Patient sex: M
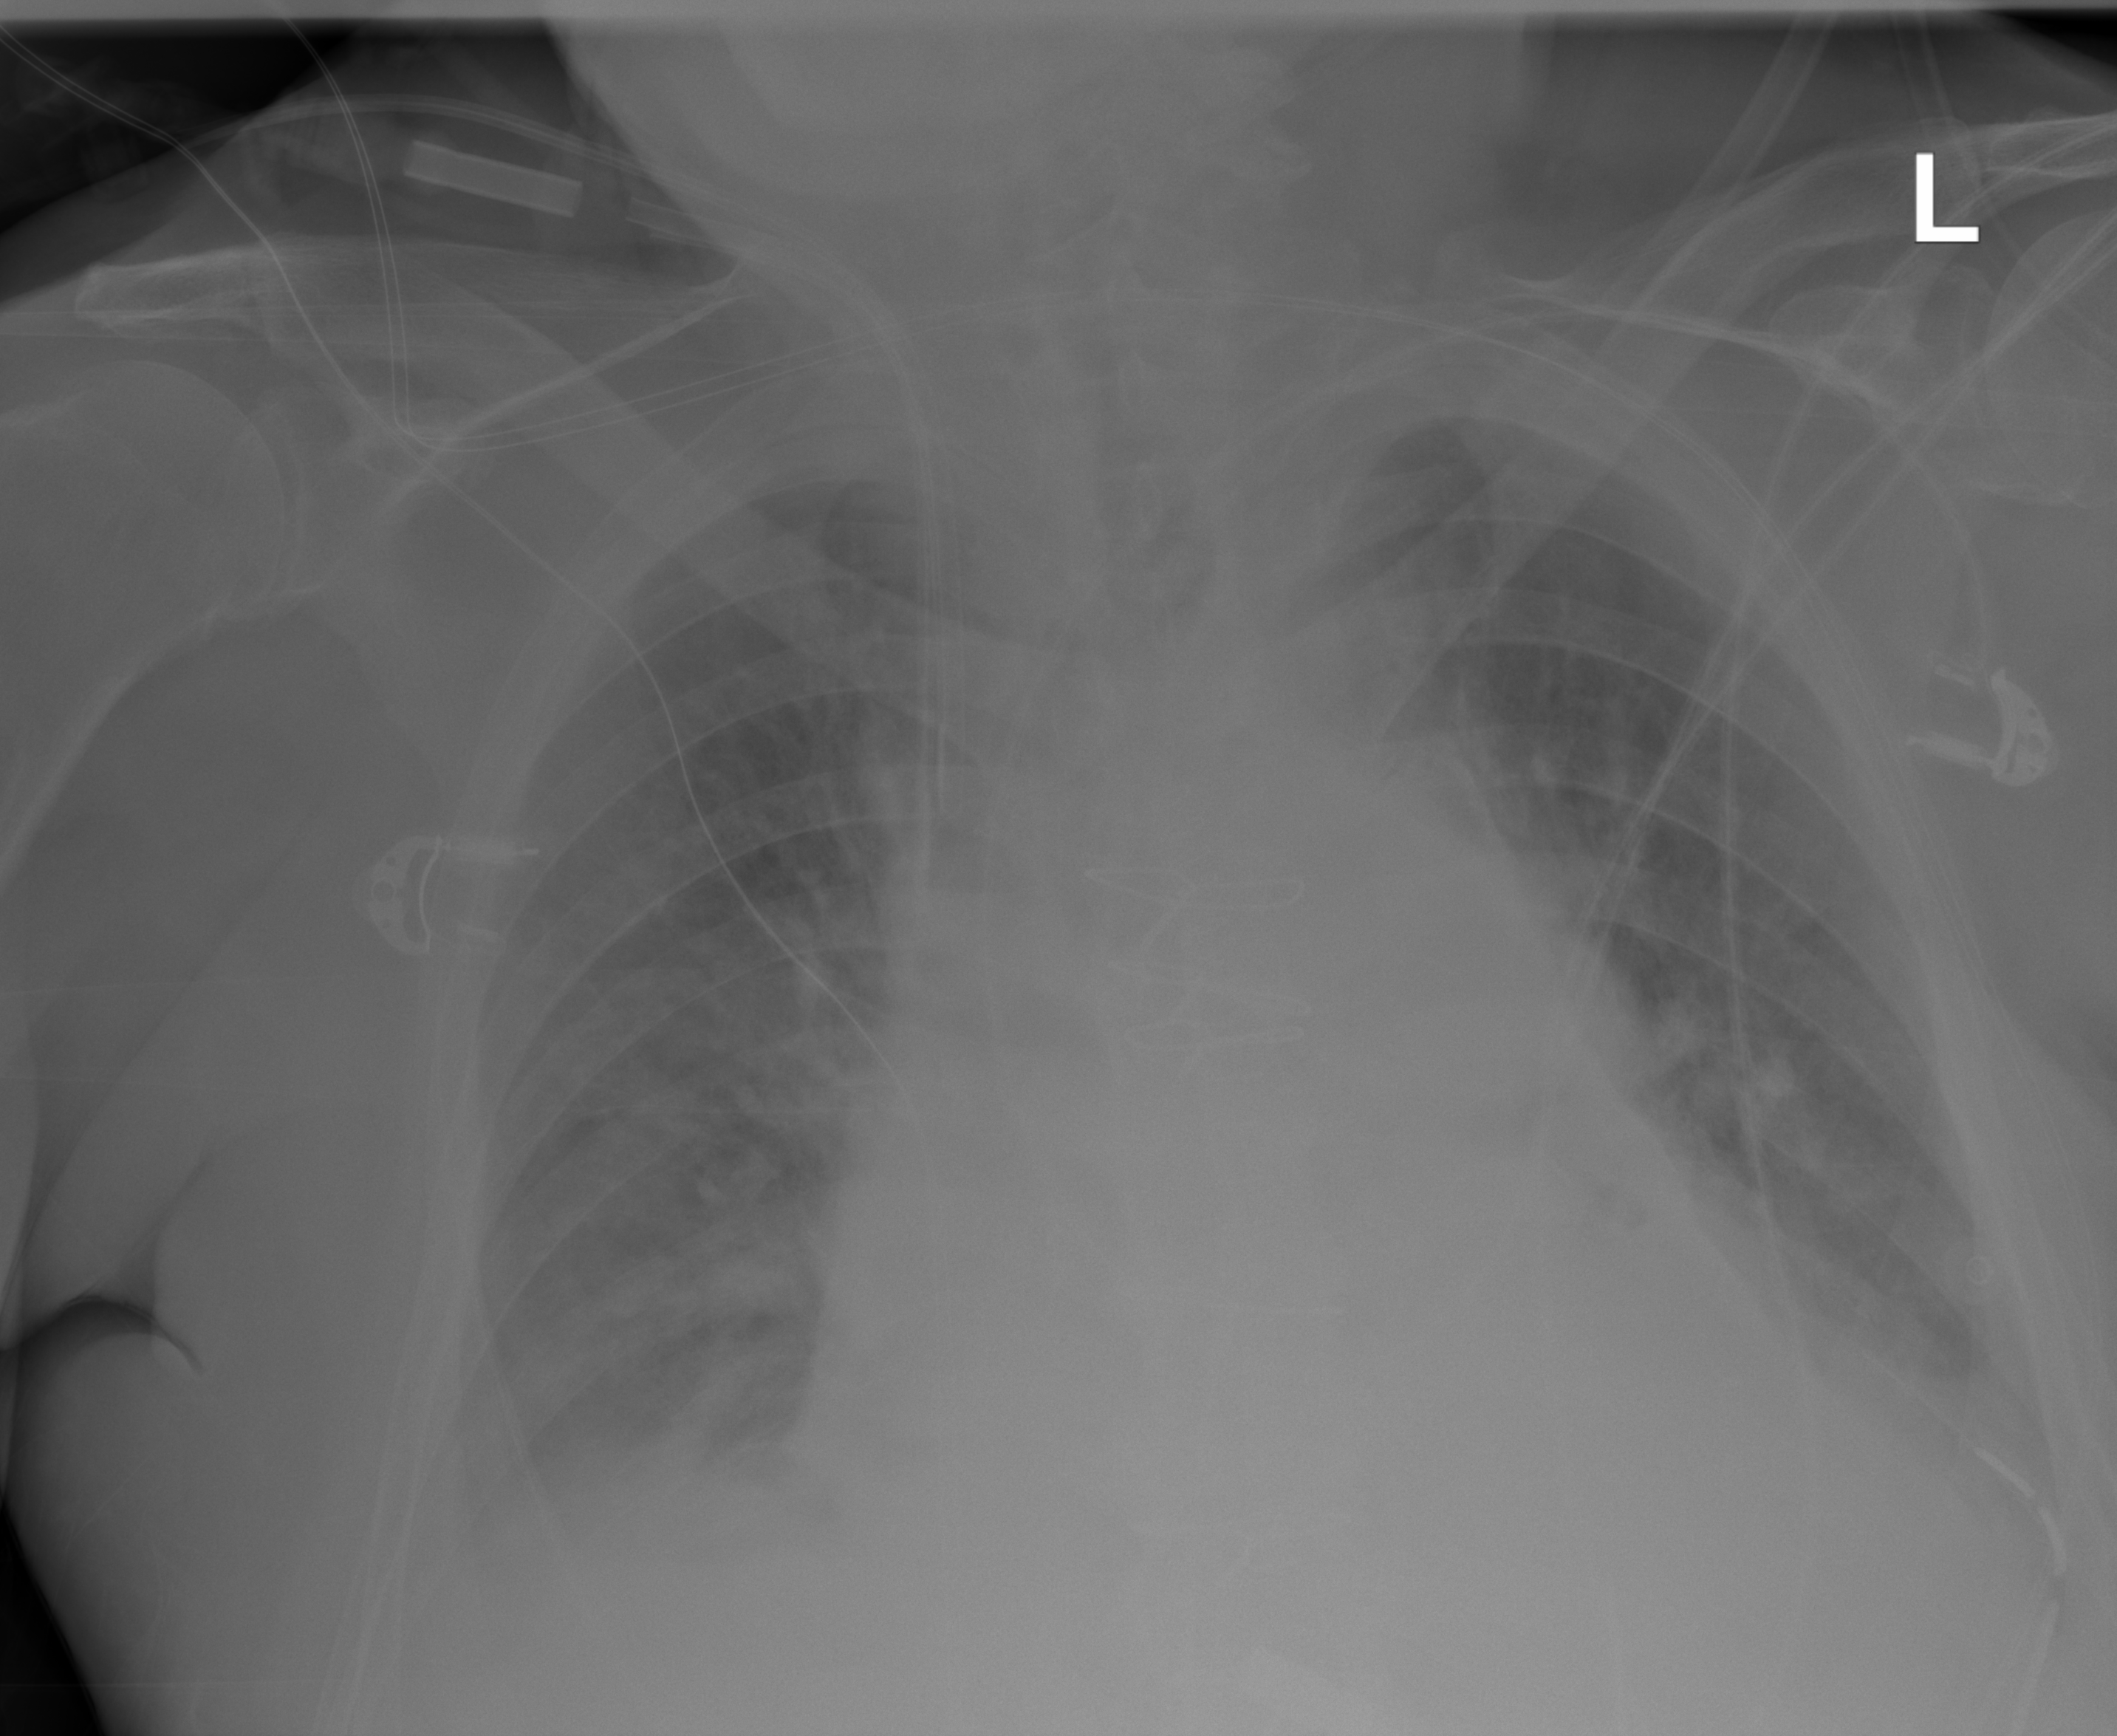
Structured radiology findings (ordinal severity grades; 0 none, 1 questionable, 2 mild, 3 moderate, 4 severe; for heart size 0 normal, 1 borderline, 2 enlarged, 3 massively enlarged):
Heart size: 2
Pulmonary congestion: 2
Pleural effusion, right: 2
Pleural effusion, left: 2
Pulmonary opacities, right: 2
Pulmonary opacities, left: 2
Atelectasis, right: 2
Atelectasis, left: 2